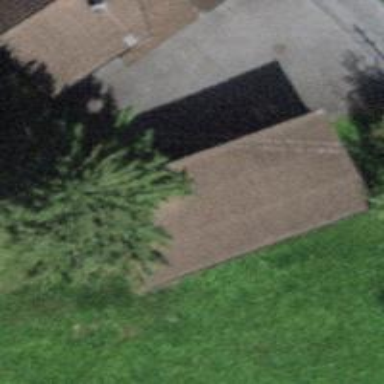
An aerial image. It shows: Garage.